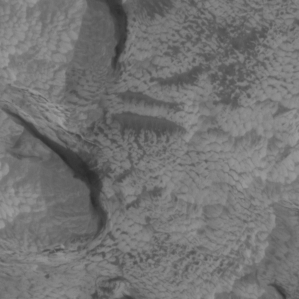
Label: non_frost